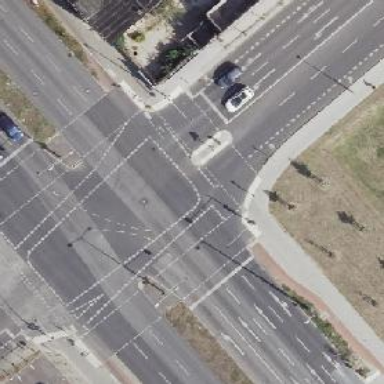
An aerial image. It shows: Road crossing with traffic signals and central island.